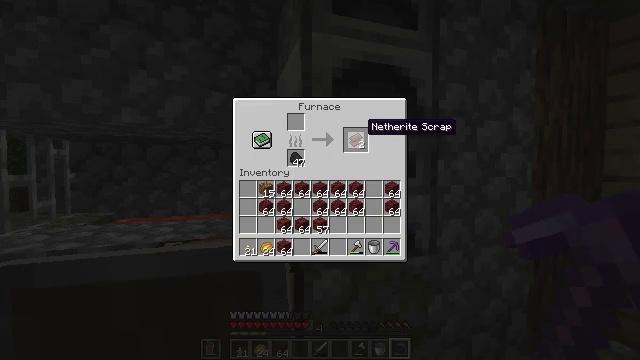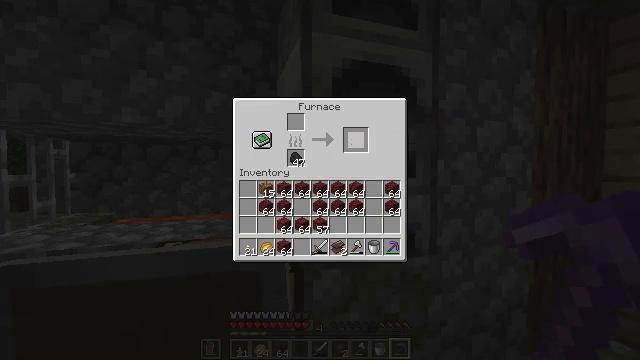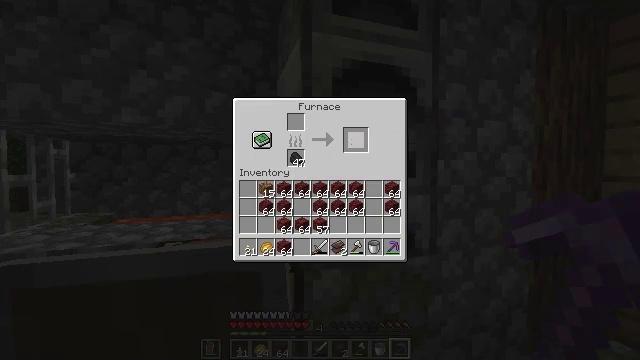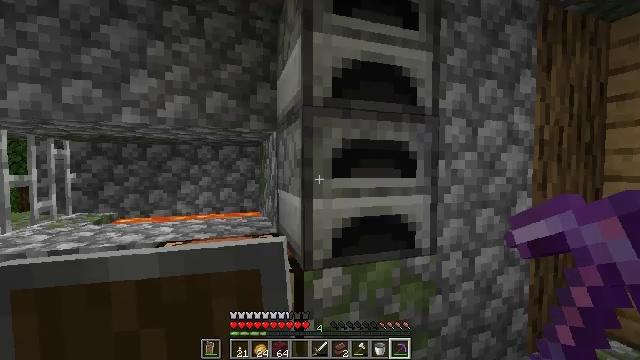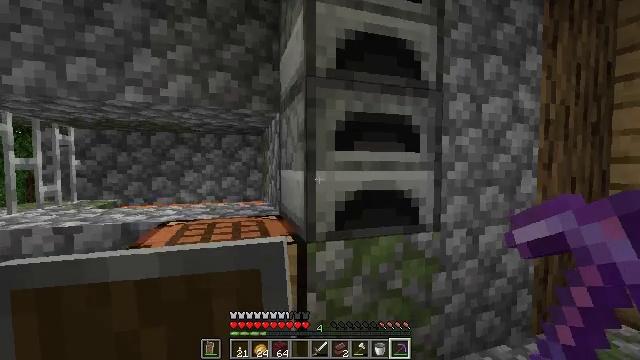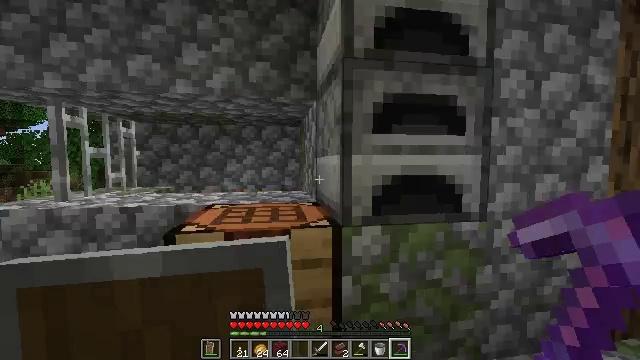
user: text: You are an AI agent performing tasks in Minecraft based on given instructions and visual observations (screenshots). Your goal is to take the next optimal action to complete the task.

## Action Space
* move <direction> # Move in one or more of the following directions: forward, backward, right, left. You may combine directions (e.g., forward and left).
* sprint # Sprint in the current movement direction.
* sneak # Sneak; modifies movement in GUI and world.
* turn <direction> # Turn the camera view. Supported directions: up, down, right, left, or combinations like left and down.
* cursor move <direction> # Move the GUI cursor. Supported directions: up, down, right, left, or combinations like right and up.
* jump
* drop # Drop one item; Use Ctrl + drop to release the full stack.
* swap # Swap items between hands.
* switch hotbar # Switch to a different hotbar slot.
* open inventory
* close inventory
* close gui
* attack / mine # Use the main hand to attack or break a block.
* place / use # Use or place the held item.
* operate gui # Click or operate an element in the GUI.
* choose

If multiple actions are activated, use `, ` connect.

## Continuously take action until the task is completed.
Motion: motion action
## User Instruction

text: craft item air
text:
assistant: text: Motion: sneak, use / place
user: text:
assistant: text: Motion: sneak, use / place
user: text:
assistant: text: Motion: sneak, open inventory
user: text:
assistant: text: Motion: sneak, open inventory
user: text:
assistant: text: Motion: turn left and down, open inventory
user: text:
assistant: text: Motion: no_op